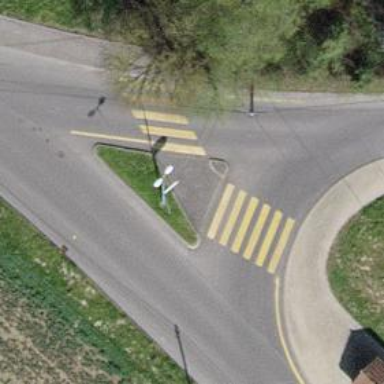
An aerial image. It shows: Zebra crossing for pedestrians.